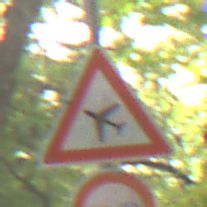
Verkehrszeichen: FlugbetriebRechts
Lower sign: Ueberholverbot
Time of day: MorningAfternoon
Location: Outdoor (RoadRail)
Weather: Clear
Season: NotSpecified
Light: Natural